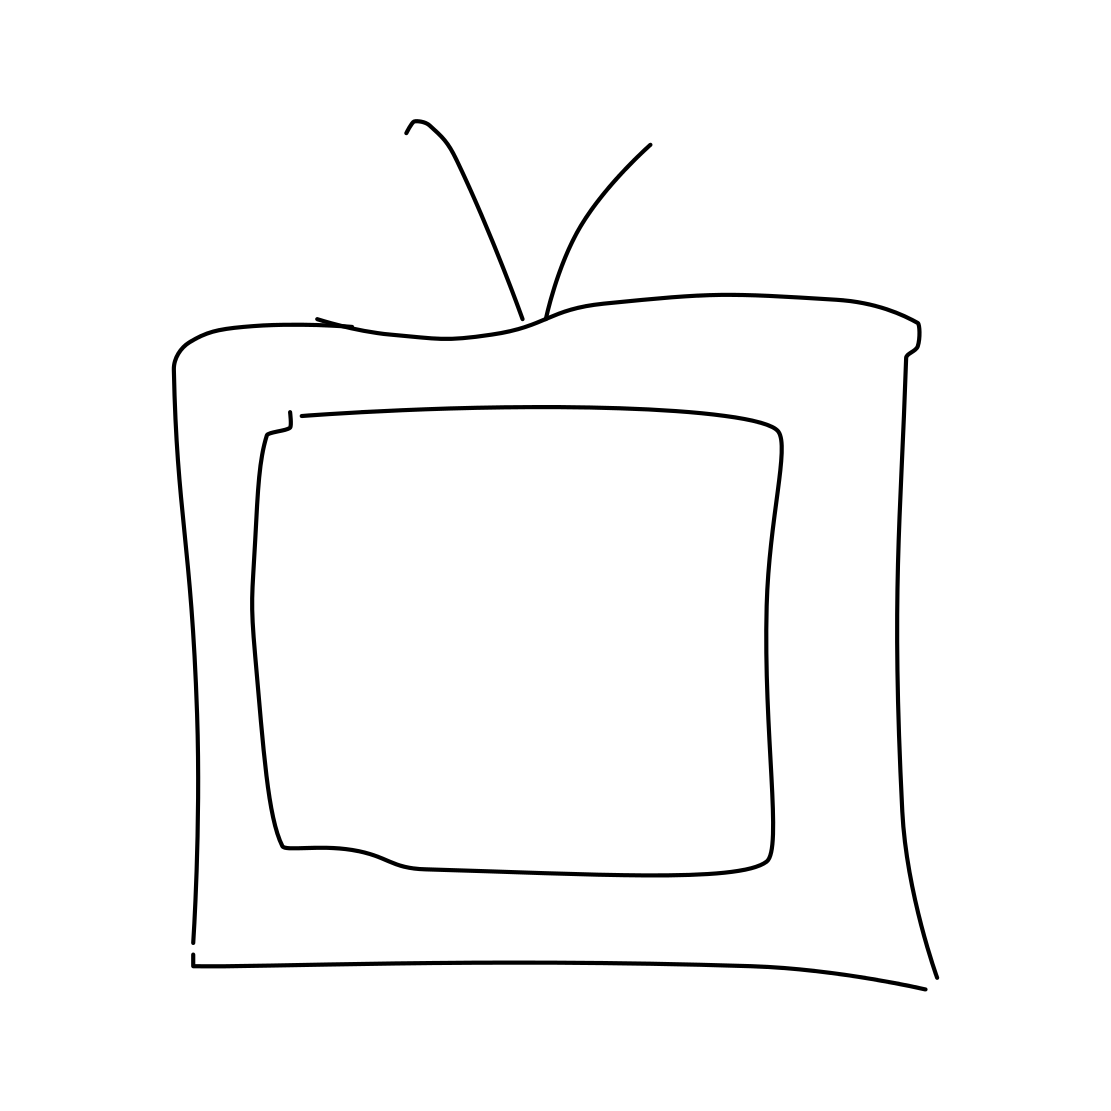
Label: tv